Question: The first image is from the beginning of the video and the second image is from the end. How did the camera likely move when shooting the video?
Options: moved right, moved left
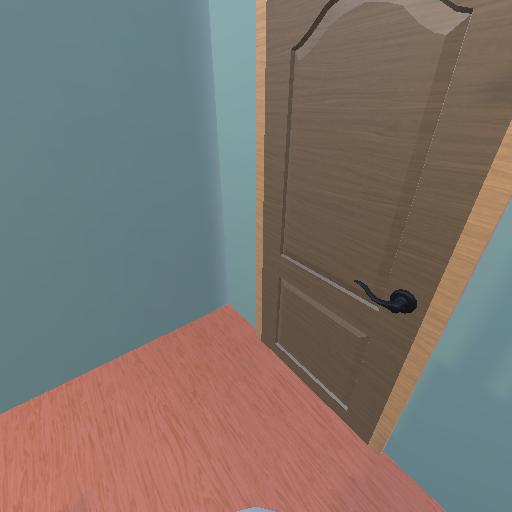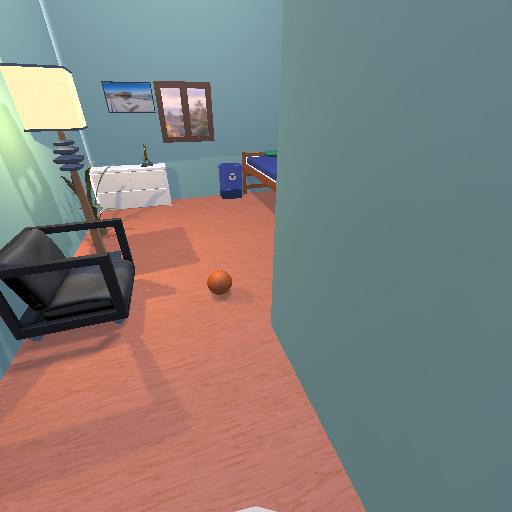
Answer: moved right